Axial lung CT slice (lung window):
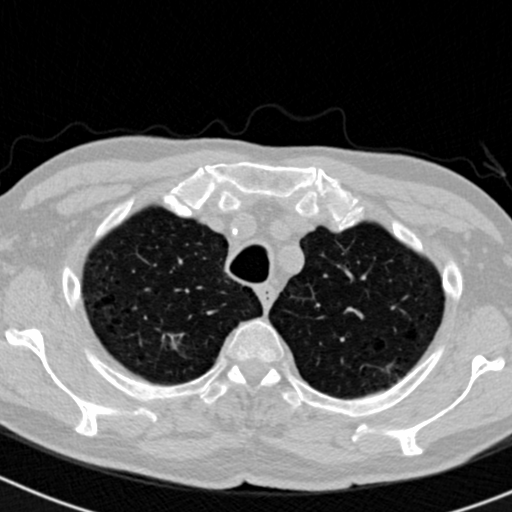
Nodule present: yes
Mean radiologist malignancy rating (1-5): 3